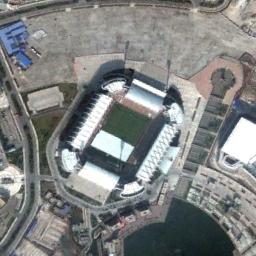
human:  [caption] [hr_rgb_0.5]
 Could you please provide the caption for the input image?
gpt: The stadium is shaped like a ring .

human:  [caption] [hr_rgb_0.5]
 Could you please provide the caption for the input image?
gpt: The square stadium is built on a concrete floor next to the river .

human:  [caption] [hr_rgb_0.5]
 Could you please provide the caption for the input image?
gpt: There is a large vacant lot next to the stadium .

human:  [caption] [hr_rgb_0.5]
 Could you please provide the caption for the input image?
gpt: The stadium is on the bare land next to some buildings .

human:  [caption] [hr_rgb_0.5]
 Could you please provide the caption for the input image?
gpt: There are some buildings and a lake beside the stadium .